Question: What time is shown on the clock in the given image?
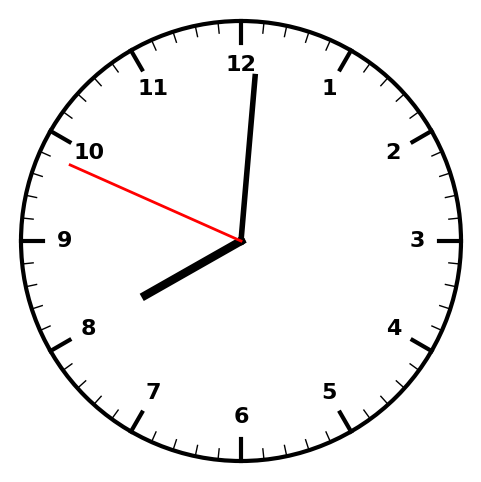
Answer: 08:00:49